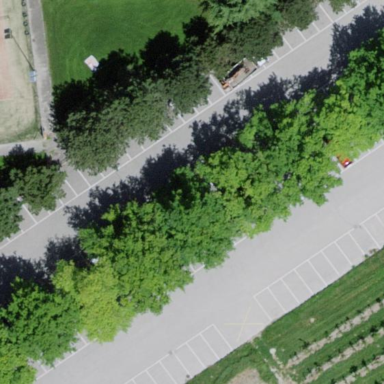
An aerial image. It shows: Parking area with asphalt surface.